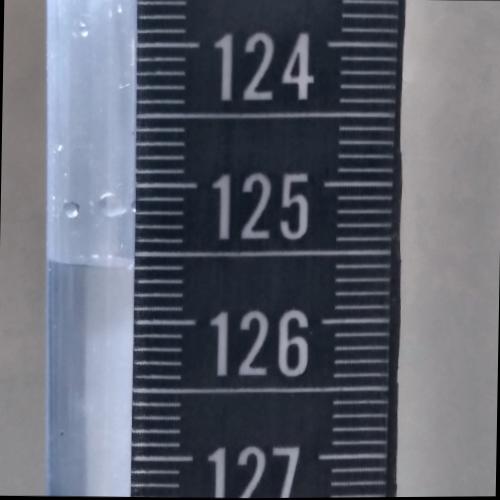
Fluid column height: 125.6 cm